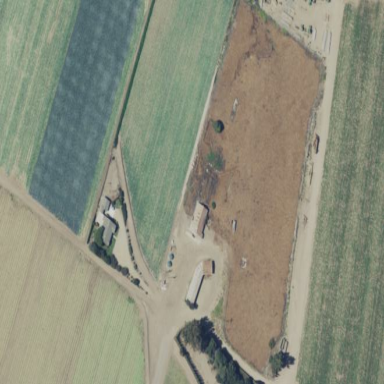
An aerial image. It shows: Farmyard area.